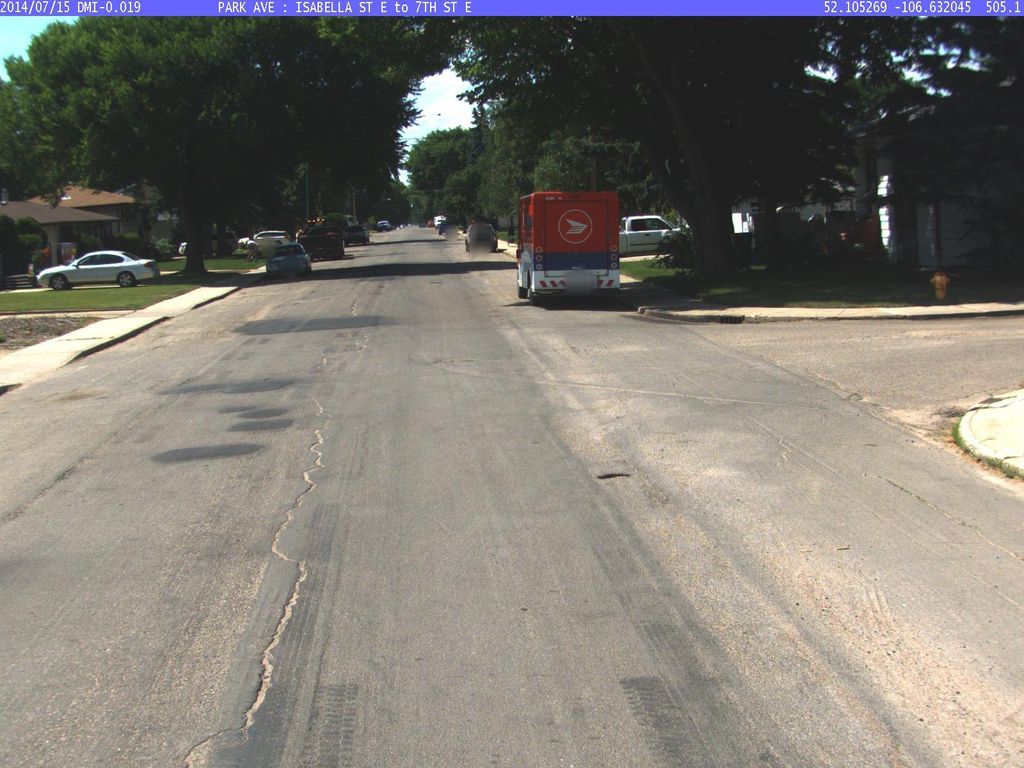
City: saskatoon